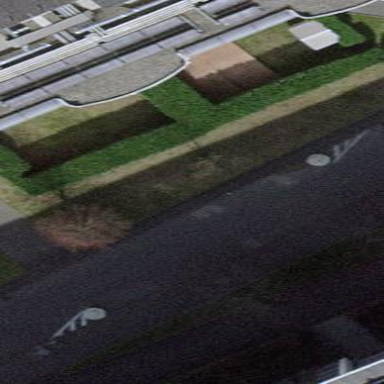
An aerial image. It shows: Garden enclosed by fence.